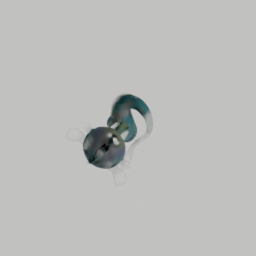
Label: animals